【题型】解答题　【知识点】平面几何　【难度】medium
如图 1，已知锐角 $\angle MBN$ 的正切值等于 $3$，$\triangle PBD$ 中，$\angle BDP = 90^\circ$，点 $D$ 在 $\angle MBN$ 的边 $BN$ 上，点 $P$ 在 $\angle MBN$ 内，$PD = 3$，$BD = 9$。直线 $l$ 经过点 $P$，并绕点 $P$ 旋转，交射线 $BM$ 于点 $A$，交射线 $DN$ 于点 $C$。设 $\dfrac{CA}{CP} = x$。

(1) 求 $x = 2$ 时，点 $A$ 到 $BN$ 的距离；

(2) 设 $\triangle ABC$ 的面积为 $y$，求 $y$ 关于 $x$ 的函数解析式，并写出函数的定义域；

(3) 当 $\triangle ABC$ 因 $l$ 的旋转成为等腰三角形时，求 $x$ 的值。
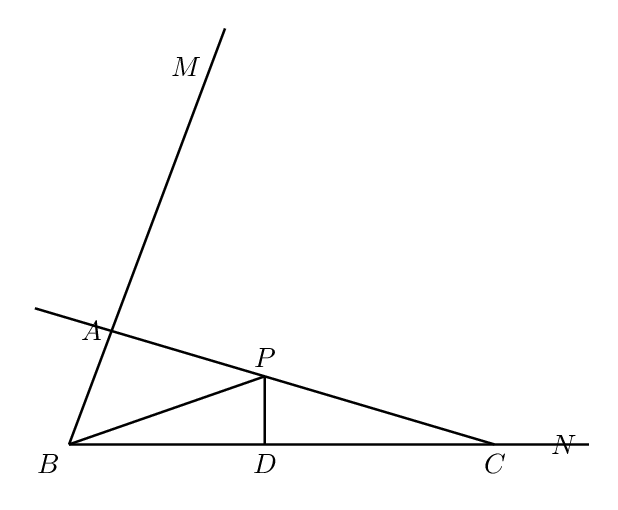
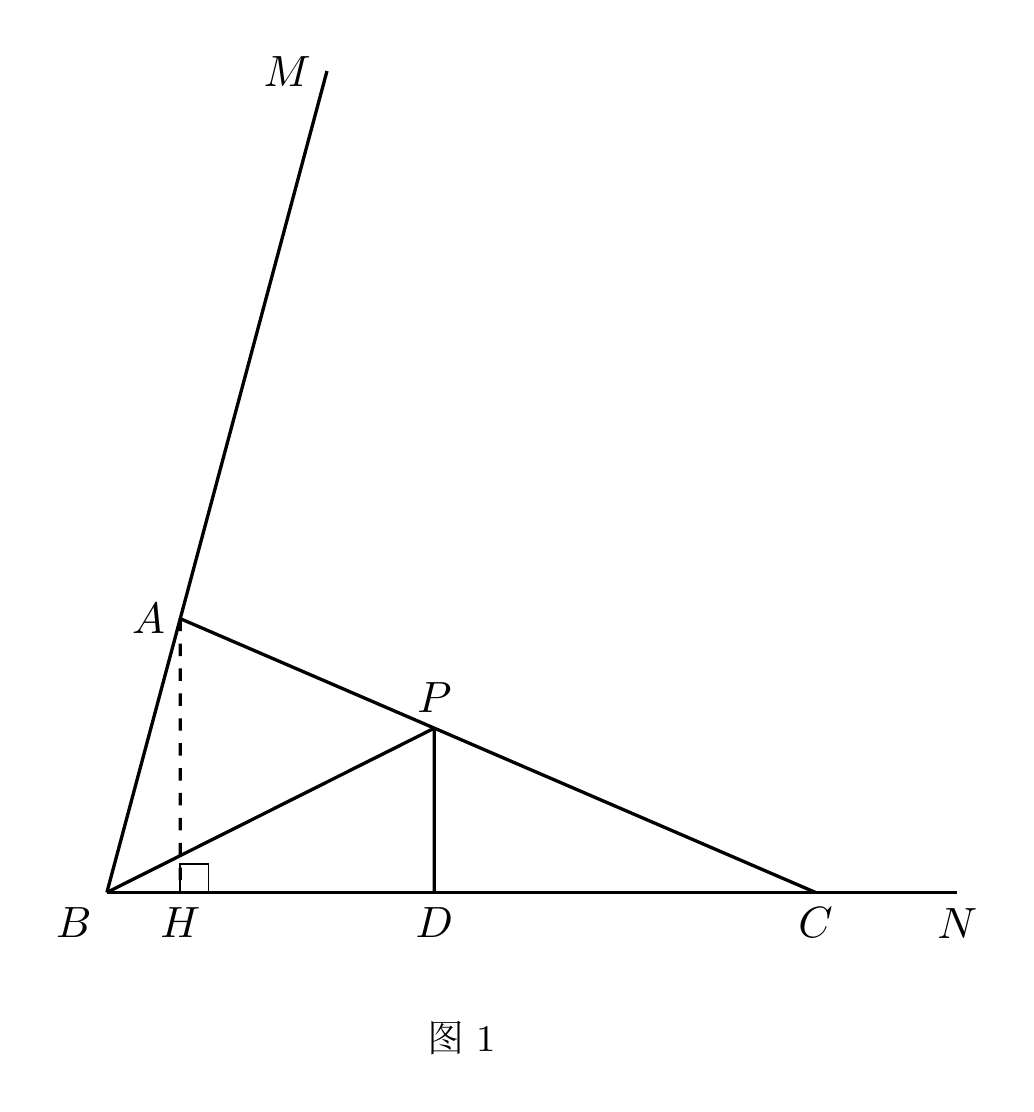
【解答】
【答案】(1) 点 $A$ 到 $BN$ 的距离为 $6$；

(2) $y = \dfrac{12x^2}{x-1} \ (1 < x \le 9)$；

(3) $\triangle ABC$ 为等腰三角形时，$x = 5$ 或 $\dfrac{13}{5}$ 或 $1 + \dfrac{4\sqrt{10}}{5}$。

【分析】此题是几何变换的综合题，主要考查相似三角形的判定和性质和锐角三角函数，由相似三角形的性质建立方程是解本题的关键。

（1）由 $PD \parallel AH$ 得到 $\triangle CPD \sim \triangle CAH$，推出 $\dfrac{AH}{PD} = \dfrac{CA}{CP} = 2$，即可求解；

（2）由 $\triangle CPD \sim \triangle CAH$ 得到 $\dfrac{HC}{CD} = \dfrac{AH}{PD} = \dfrac{CA}{CP} = x$，再由 $\tan \angle MBN = 3$，比例式表示出 $BC$，$CD$，即可；

（3）$\triangle ABC$ 为等腰三角形时，分三种情况$^{\textcircled{1}}$ $AB = AC$，$^{\textcircled{2}}$ $CB = CA$，$^{\textcircled{3}}$ $BC = BA$ 利用 $\tan \angle MBN = 3$，建立方程即可求解。

【详解】（1）解：如图 1，

过点 $A$ 作 $AH \perp BC$，

$\because PD \perp BC$，

$\therefore PD \parallel AH$，

$\therefore \triangle CPD \sim \triangle CAH$，

$\therefore \dfrac{AH}{PD} = \dfrac{CA}{CP} = 2$，

$\therefore AH = 2PD = 6$；

（2）解：$\because PD \parallel AH$，

$\therefore \triangle CPD \sim \triangle CAH$，

$\therefore \dfrac{HC}{CD} = \dfrac{AH}{PD} = \dfrac{CA}{CP} = x$，

$\therefore AH = PD \times x = 3x$，

$\because \tan \angle MBN = 3$，

$\therefore BH = x$，

$\therefore \dfrac{CD + 9 - x}{CD} = \dfrac{3x}{3} = x$，

解得 $CD = \dfrac{9 - x}{x - 1}$，

$\therefore BC = BD + CD = 9 + \dfrac{9 - x}{x - 1} = \dfrac{8x}{x - 1}$，

$\therefore S_{\triangle ABC} = \dfrac{1}{2}AH \times BC = \dfrac{1}{2} \times 3x \times \dfrac{8x}{x - 1} = \dfrac{12x^2}{x - 1}$，

$\because CD \ge 0$，

$\therefore \dfrac{9 - x}{x - 1} \ge 0$，

$\therefore 1 < x \le 9$，

$\therefore y = \dfrac{12x^2}{x - 1} \ (1 < x \le 9)$；

（3）解：$^{\textcircled{1}}$ 当 $AB = AC$ 时，

$\because \tan \angle PCB = \tan \angle MBC = 3$，

$\therefore \dfrac{PD}{CD} = 3$，

$\therefore CD = 1$，

$\therefore BC = BD + CD = 10$，

$\therefore \dfrac{8x}{x - 1} = 10$，

$\therefore x = 5$；

$^{\textcircled{2}}$ 当 $CB = CA$ 时，如图 2，

过点 $C$ 作 $CE \perp AB$，

$BE = \dfrac{1}{2}AB = \dfrac{\sqrt{10}}{2}x$，

$\because \tan \angle MBN = 3$，

$\therefore \cos \angle MBN = \dfrac{\sqrt{10}}{10}$，

$\therefore \dfrac{BE}{BC} = \dfrac{\sqrt{10}}{10}$，

$\therefore \dfrac{\dfrac{\sqrt{10}}{2}x}{\dfrac{8x}{x - 1}} = \dfrac{\sqrt{10}}{10}$，

$\therefore x = \dfrac{13}{5}$；

$^{\textcircled{3}}$ 当 $BA = BC$ 时，

$\sqrt{10}x = \dfrac{8x}{x - 1}$，

$\therefore x = 1 + \dfrac{4\sqrt{10}}{5}$，

$\therefore \triangle ABC$ 为等腰三角形时，$x = 5$ 或 $\dfrac{13}{5}$ 或 $1 + \dfrac{4\sqrt{10}}{5}$。
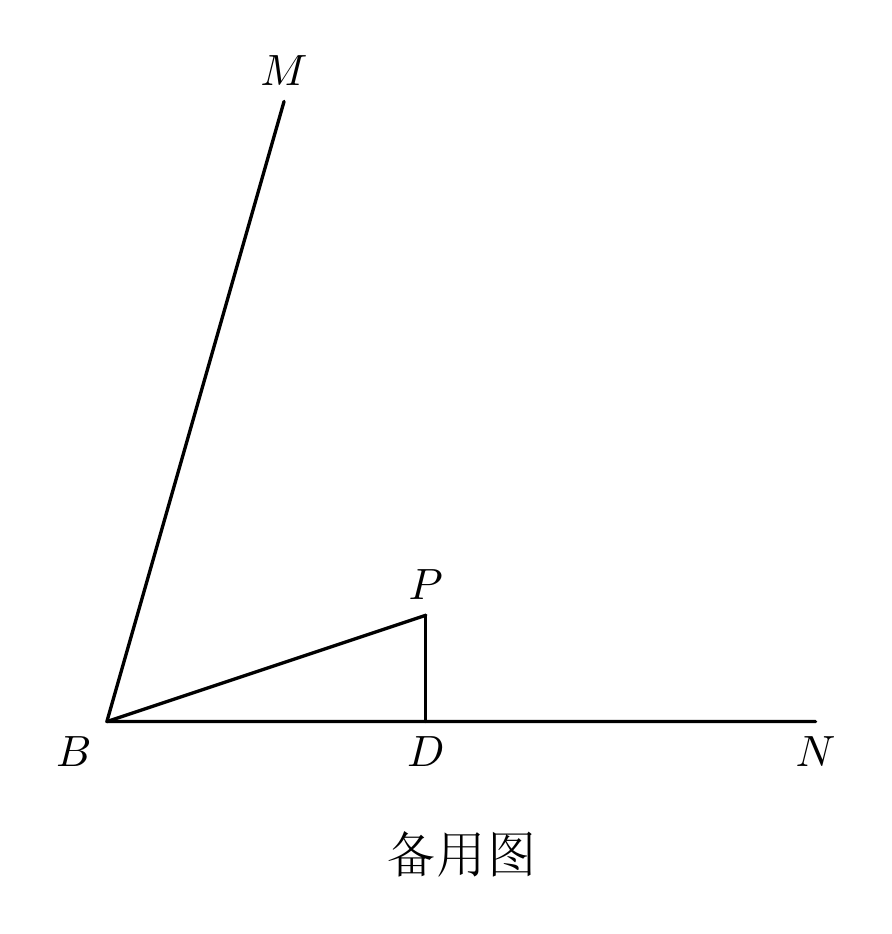
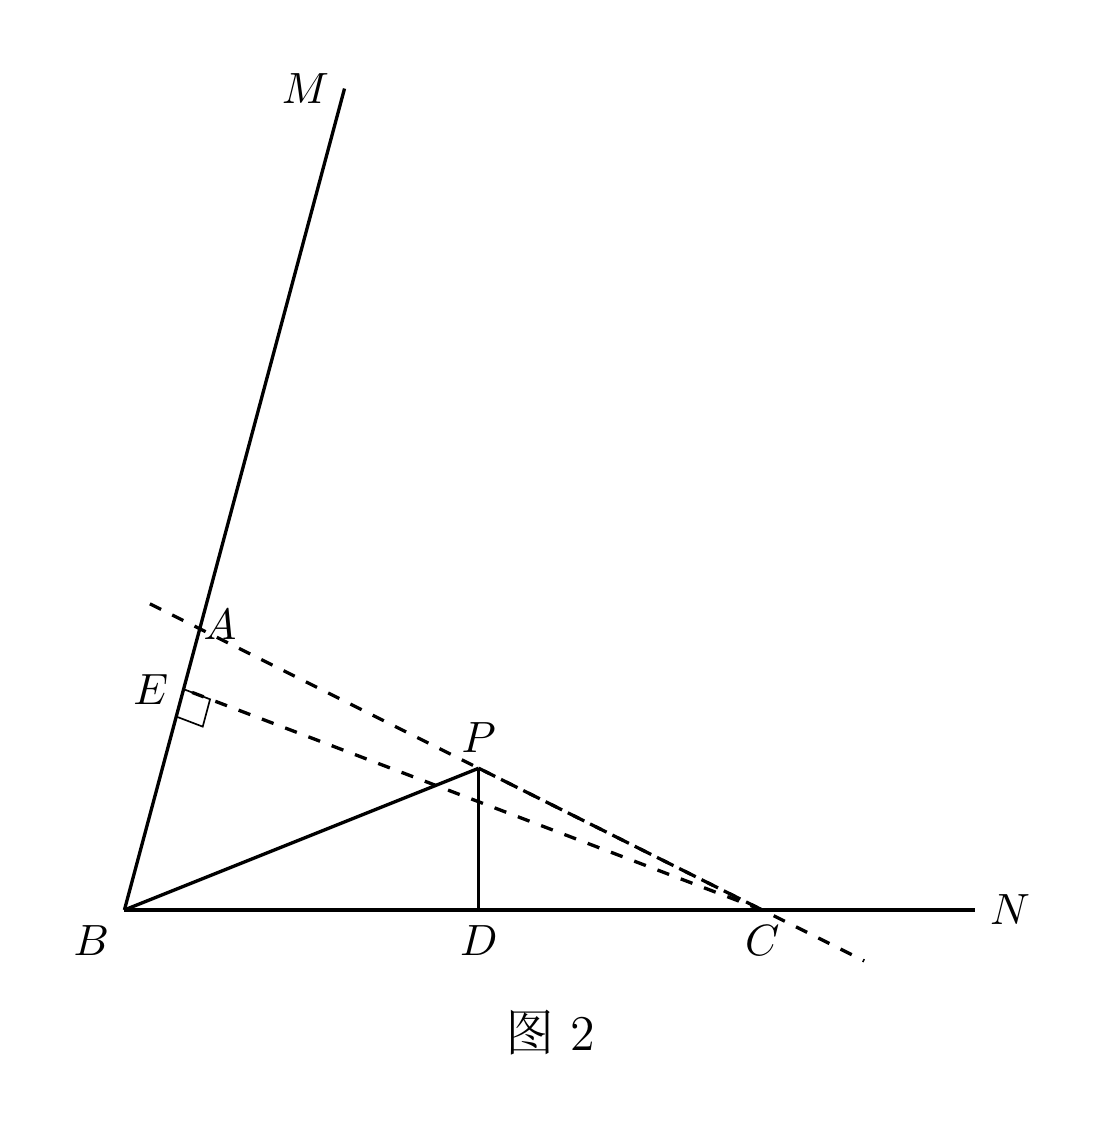